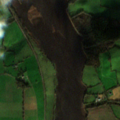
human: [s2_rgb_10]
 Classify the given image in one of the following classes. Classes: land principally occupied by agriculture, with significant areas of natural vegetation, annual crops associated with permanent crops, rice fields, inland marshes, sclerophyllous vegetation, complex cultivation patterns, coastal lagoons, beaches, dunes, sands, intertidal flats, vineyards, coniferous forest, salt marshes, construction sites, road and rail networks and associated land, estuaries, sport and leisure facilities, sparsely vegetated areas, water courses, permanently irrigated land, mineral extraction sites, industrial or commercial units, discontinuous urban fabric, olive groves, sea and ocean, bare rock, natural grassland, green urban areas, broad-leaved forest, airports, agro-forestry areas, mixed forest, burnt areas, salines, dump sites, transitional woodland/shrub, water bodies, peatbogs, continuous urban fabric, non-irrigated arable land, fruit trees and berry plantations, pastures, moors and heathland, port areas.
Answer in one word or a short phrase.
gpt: non-irrigated arable land, pastures, land principally occupied by agriculture, with significant areas of natural vegetation, water courses